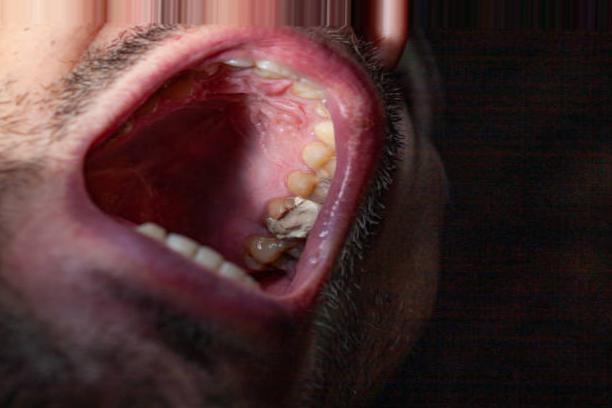
Condition: Caries